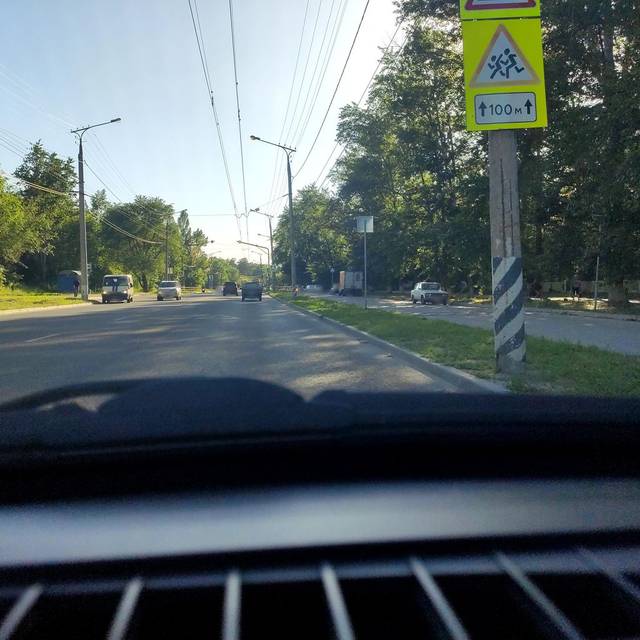
Region: Russia
Coordinates: 53.499, 49.406